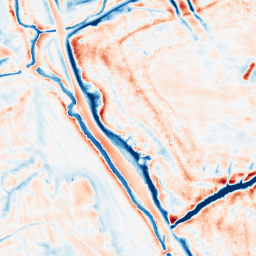
Category: edge_preserving
Decomposition family: bilateral
Decomposition parameters: d: 21
sigma_color: 75
sigma_space: 75
Upsampling method: cubic_catmull_rom
Upsampling parameters: scale: 8
Upsampling scale: 8